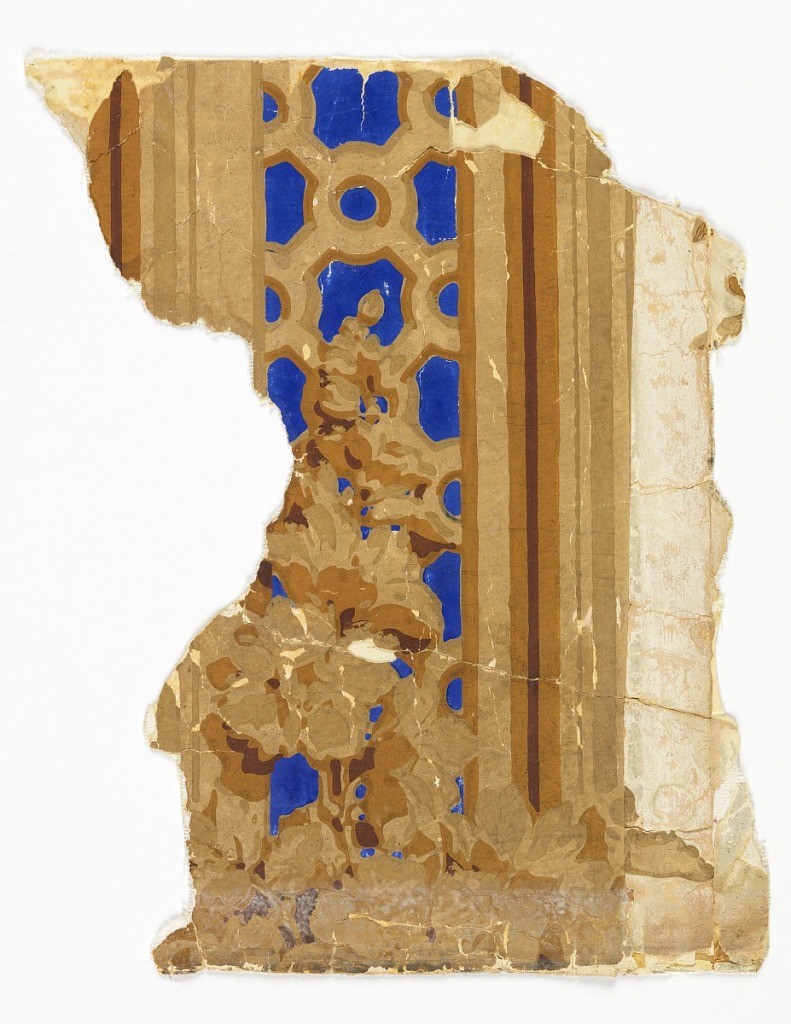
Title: Sidewall - fragment
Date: ca. 1860
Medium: Block-printed on paper
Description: Fragment showing a grille or fretwork between simulated moldings, with a spray of stock or hollyhocks.